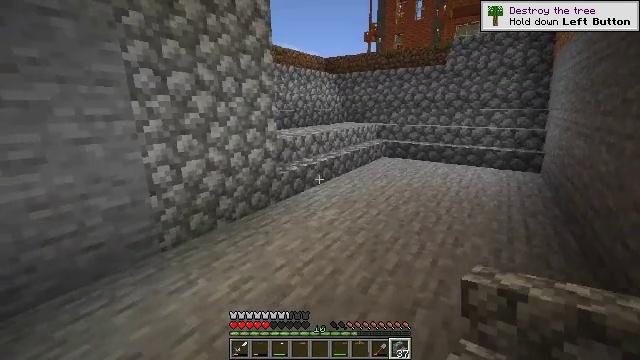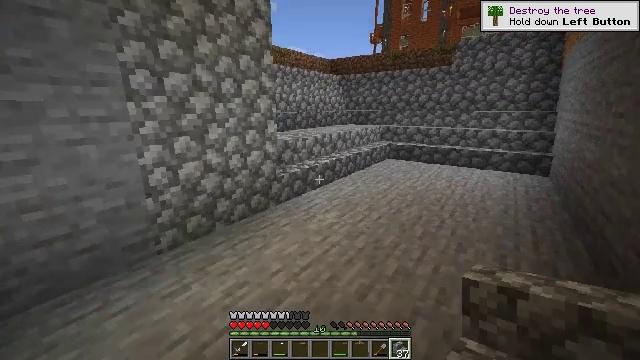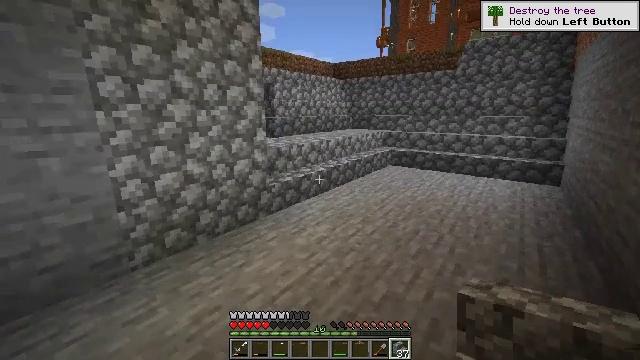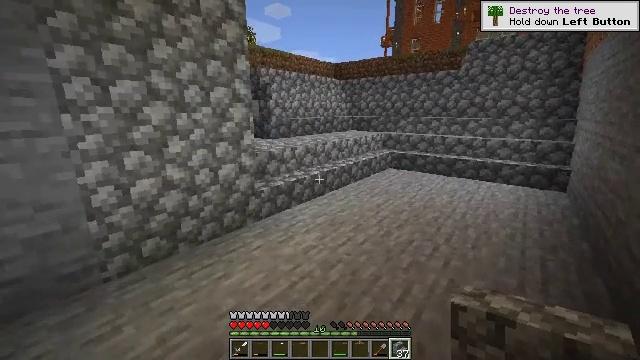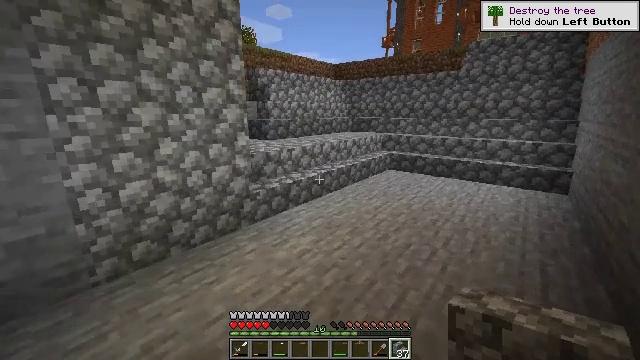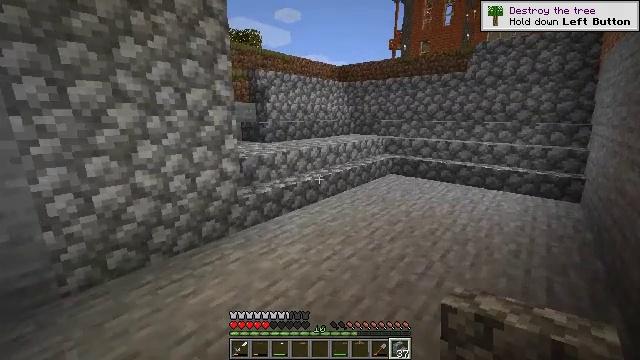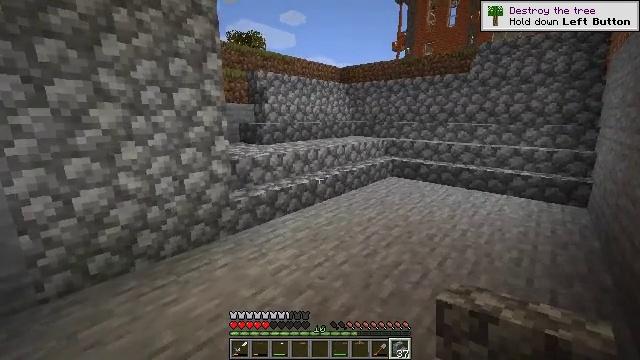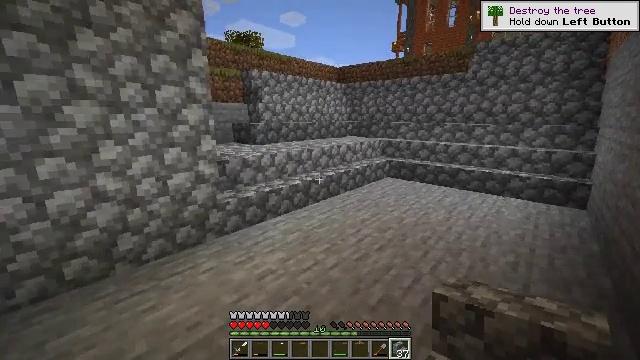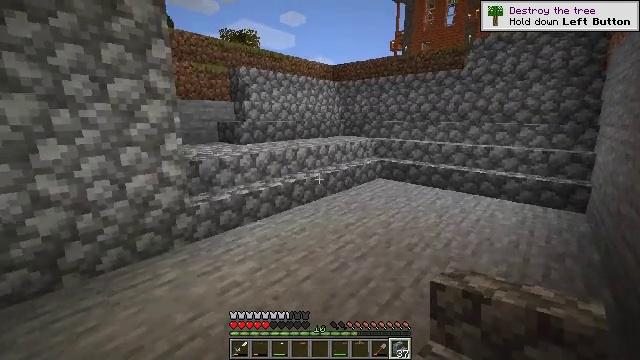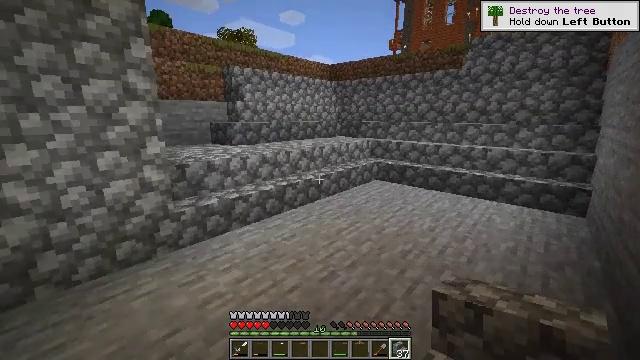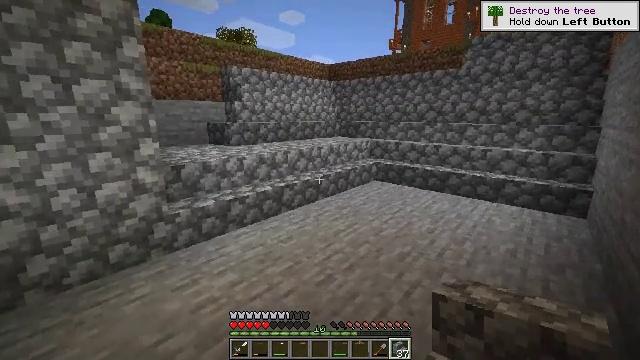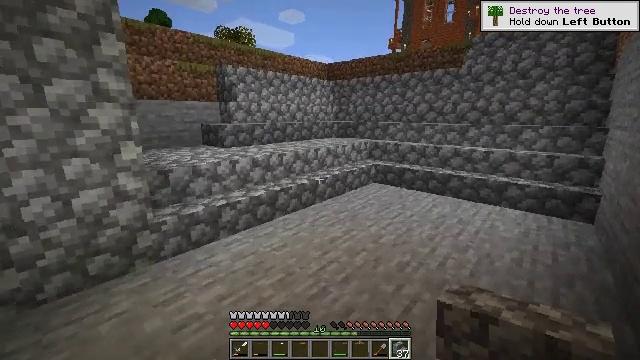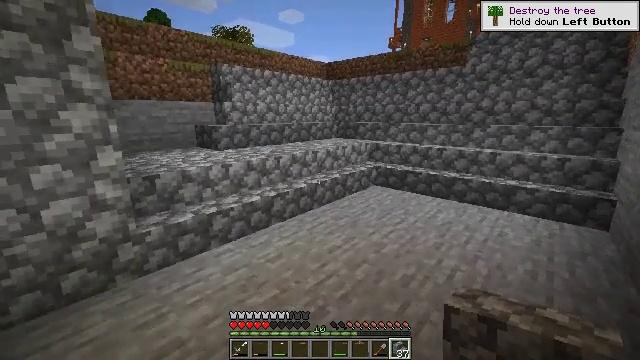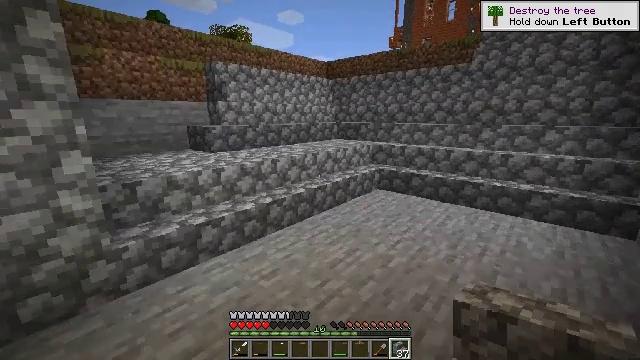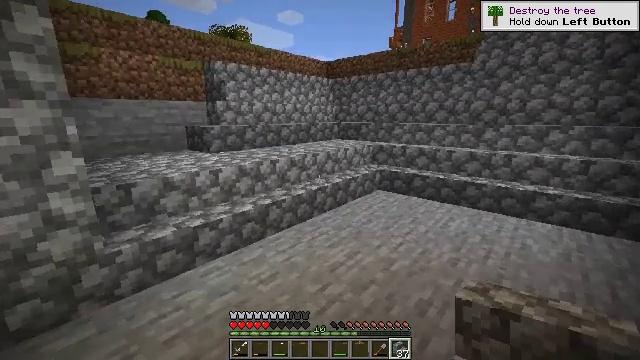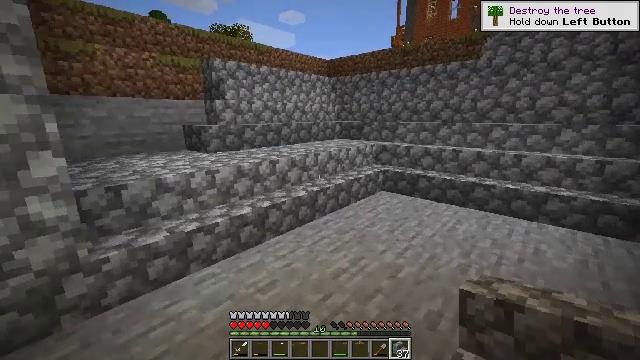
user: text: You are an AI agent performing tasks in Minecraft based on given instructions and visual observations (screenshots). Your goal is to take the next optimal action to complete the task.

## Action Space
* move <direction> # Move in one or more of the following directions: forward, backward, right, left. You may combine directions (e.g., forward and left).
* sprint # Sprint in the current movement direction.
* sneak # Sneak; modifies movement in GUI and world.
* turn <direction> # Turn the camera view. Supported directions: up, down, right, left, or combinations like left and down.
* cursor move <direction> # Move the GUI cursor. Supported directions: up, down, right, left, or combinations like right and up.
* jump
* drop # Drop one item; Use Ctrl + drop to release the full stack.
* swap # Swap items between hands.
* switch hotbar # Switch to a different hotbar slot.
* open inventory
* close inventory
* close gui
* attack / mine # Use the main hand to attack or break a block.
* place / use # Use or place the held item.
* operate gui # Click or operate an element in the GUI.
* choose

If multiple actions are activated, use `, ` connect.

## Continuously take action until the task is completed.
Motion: motion action
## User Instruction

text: Collect the cobblestone stairs.
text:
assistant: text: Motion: move forward and move right, turn left
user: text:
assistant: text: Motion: move forward and move right, turn left
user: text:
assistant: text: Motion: move forward and move right, turn left
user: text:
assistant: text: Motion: move forward and move right
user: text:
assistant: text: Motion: move forward and move right, turn left
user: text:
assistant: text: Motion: move forward and move right
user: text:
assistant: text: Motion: move forward and move right
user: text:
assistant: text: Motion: move forward and move right
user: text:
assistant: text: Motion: move forward and move right
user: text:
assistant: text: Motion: move forward
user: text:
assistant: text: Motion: move forward
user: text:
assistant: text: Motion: move forward
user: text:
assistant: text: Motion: move forward
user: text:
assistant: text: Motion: move forward
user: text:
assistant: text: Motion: move forward
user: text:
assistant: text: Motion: move forward
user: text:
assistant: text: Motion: move forward
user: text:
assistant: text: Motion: move forward, turn left
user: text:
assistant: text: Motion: move forward
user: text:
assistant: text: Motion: move forward
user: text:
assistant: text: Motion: move forward
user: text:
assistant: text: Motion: move forward
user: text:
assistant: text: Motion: move forward, turn left
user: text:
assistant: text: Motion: move forward, turn left
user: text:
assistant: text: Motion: move forward
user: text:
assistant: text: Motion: move forward
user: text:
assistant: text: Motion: move forward
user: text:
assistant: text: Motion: move forward
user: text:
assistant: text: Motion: move forward
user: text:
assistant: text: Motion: no_op